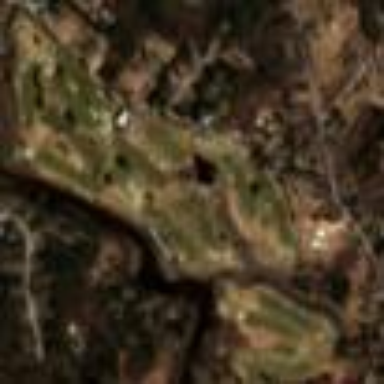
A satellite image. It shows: Golf course surrounded by greenery.